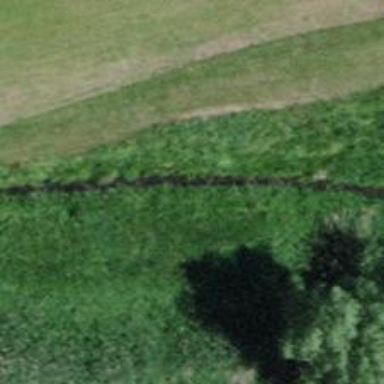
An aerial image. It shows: Ditch in the surroundings.